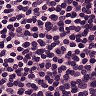
Metastatic tissue present: no